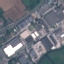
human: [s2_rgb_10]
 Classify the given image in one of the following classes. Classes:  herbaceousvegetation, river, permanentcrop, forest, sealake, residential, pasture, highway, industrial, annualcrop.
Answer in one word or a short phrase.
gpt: Industrial